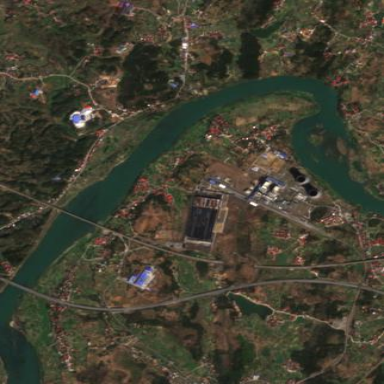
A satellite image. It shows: Industrial area with coal power plant.